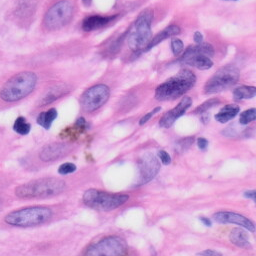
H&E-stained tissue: Skin